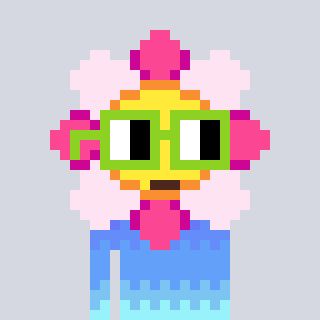
a pixel art character with square light green glasses, a flower-shaped head and a yellow-colored body on a cool background